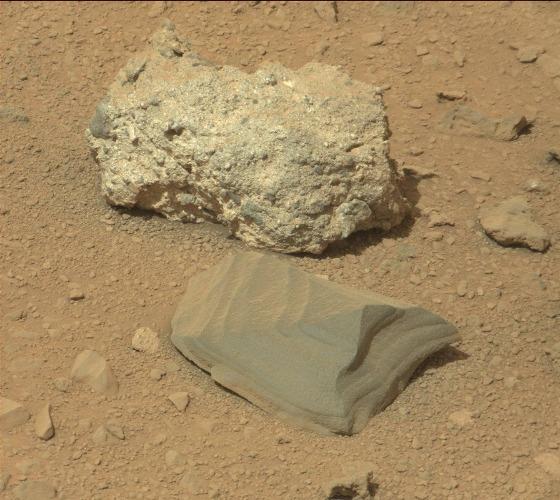
Terrain classes present: Gravel / Sand / Soil, Rock, Shadow